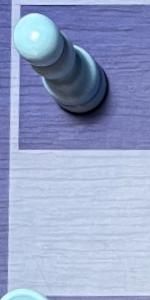
Label: Empty